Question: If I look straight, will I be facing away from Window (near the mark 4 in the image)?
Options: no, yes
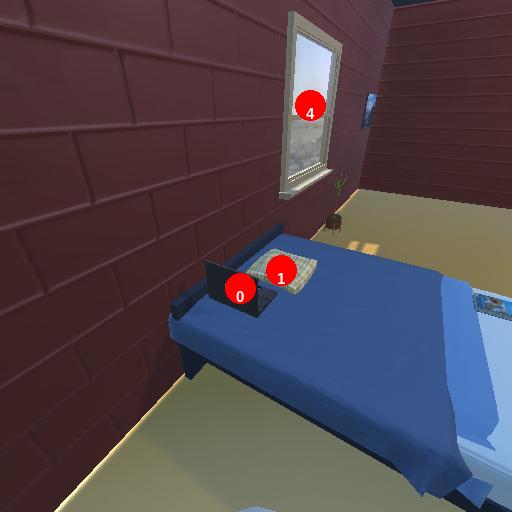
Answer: no